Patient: sex M, age 62
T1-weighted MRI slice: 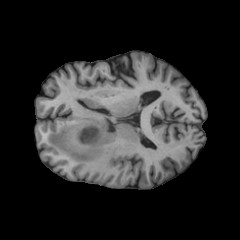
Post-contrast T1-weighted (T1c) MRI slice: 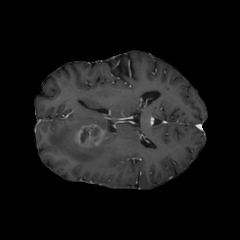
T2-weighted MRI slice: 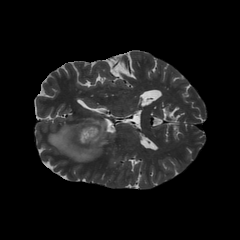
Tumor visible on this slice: yes
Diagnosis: Glioblastoma, IDH-wildtype
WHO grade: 4